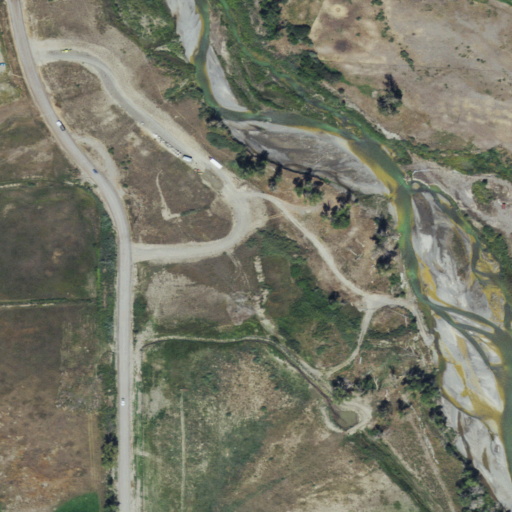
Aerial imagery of valley in Colorado named Cuddigan Gulch containing shrub, evergreen forest, open water, deciduous forest, pasture, woody wetlands, open development, low intensity development, herbaceous wetlands, and medium intensity development